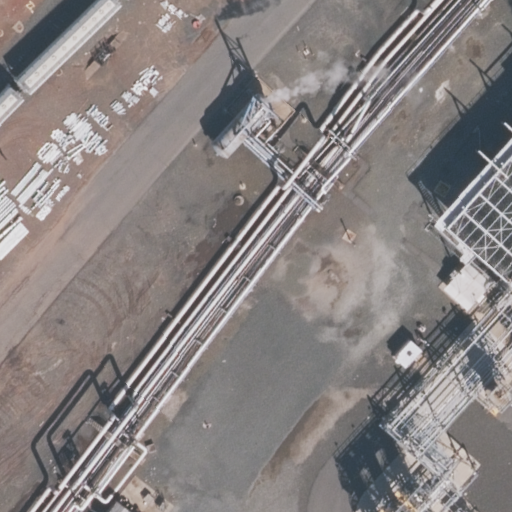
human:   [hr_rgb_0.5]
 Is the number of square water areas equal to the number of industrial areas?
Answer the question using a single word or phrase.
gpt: no

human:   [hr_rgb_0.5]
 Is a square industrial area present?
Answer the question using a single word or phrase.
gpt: no

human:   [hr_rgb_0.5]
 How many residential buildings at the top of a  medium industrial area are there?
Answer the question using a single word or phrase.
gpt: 0

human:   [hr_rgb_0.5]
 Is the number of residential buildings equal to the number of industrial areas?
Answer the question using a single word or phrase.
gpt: no

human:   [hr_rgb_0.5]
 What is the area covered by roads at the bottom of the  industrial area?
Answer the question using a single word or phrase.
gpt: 0m2

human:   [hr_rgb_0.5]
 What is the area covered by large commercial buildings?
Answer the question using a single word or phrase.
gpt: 0m2

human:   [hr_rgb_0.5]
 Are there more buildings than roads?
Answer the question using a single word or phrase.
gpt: no

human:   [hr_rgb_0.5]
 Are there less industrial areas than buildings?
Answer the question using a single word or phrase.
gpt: no

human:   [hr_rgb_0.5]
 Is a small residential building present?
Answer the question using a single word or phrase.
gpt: no

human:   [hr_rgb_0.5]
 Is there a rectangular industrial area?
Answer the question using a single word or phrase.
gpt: yes

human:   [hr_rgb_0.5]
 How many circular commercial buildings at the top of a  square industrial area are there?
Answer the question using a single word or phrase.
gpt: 0

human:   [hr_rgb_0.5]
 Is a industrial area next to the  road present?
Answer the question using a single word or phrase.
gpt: yes

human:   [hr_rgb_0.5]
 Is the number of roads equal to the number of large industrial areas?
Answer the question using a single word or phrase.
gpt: yes

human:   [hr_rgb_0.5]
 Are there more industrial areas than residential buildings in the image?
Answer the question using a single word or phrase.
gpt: yes

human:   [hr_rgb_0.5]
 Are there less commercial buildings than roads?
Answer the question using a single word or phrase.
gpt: yes

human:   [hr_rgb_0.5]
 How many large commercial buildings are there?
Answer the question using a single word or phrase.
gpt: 0

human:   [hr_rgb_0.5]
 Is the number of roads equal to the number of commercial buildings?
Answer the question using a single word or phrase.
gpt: no

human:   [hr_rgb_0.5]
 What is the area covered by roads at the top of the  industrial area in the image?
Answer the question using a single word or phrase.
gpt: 0m2

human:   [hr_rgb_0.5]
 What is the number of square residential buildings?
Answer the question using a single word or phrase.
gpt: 0

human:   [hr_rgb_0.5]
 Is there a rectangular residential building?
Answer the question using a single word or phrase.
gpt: no

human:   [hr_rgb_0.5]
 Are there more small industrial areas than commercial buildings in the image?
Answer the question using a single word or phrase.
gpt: no

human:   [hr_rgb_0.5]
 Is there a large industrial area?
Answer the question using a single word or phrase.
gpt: yes

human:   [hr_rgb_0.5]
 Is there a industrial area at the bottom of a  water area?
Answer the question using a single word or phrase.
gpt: no

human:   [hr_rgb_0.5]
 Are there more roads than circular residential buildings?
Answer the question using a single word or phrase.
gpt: yes

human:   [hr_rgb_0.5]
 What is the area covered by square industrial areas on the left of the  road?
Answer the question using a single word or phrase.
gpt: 0m2

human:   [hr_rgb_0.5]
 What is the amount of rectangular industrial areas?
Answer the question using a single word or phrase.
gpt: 1

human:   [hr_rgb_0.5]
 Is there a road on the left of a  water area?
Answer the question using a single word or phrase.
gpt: no

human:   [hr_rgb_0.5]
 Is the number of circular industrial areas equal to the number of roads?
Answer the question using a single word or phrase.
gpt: no

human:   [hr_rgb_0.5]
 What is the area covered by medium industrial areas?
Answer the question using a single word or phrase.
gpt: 0m2

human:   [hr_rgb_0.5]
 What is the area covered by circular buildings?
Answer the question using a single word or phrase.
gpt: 0m2

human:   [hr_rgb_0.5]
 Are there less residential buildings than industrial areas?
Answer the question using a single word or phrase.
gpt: yes

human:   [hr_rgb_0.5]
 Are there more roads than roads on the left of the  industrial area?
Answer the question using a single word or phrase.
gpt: yes

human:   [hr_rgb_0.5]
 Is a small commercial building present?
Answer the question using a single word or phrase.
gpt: no

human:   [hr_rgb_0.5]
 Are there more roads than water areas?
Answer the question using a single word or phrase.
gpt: yes

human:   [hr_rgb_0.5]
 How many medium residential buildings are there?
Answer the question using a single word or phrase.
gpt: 0

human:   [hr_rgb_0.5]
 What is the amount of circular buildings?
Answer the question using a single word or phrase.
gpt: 0